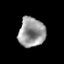
Tissue: prostate
Cell type: T cells
Senescence score: 0.3181
Nuclear area (px): 766
Mean DAPI intensity: 152.858